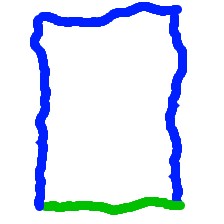
Shape: rectangle